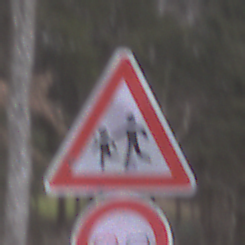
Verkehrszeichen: KinderRechts
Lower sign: Ueberholverbot
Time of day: Midday
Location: Outdoor (Nature)
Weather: Overcast
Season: Autumn
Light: Natural